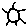
Label: sun